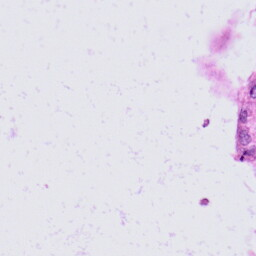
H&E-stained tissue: Prostate